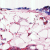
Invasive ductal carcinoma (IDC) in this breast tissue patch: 0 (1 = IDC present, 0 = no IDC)